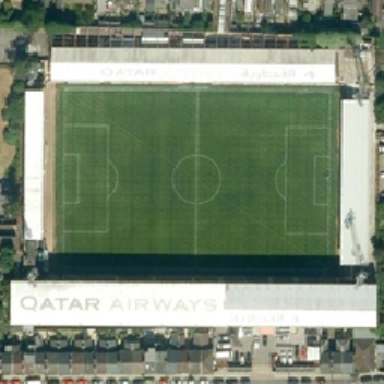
Many buildings and some green trees are surrounded by four white long buildings around the football field .